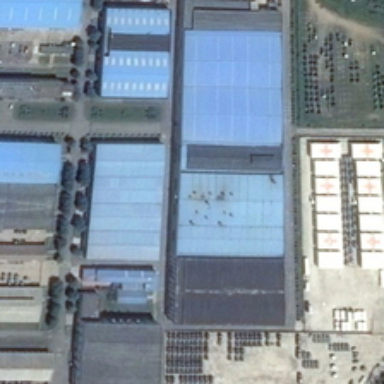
There are vans parked beside the blue factory buildings .